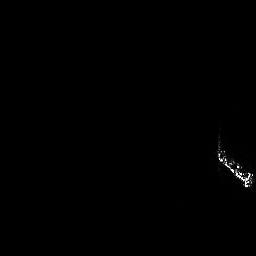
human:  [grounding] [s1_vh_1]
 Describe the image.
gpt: In the satellite image, there is  <ref>1 large ship </ref> <box>[[83, 54, 98, 73, 0]]</box> located at right.